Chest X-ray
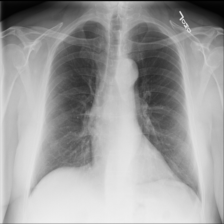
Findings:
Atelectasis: negative
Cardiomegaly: negative
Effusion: negative
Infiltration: negative
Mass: negative
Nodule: negative
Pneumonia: negative
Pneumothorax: negative
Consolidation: negative
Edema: negative
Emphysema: negative
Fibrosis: negative
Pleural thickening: negative
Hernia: negative